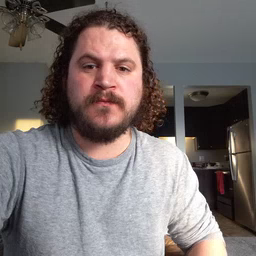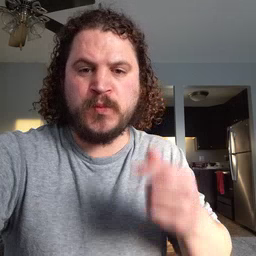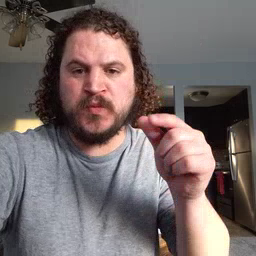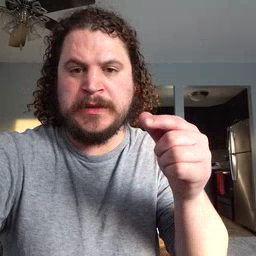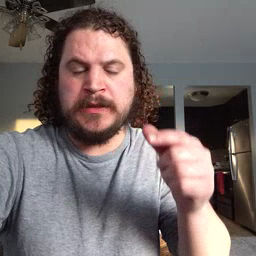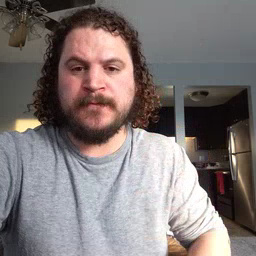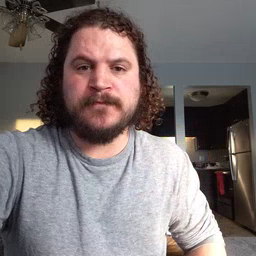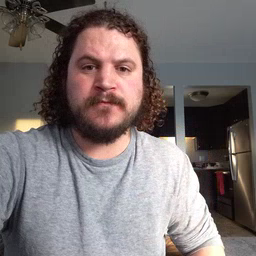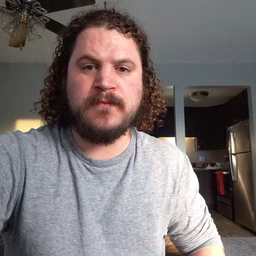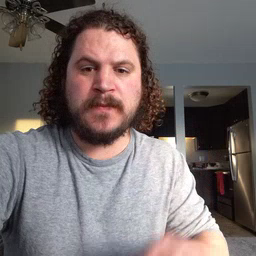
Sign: green